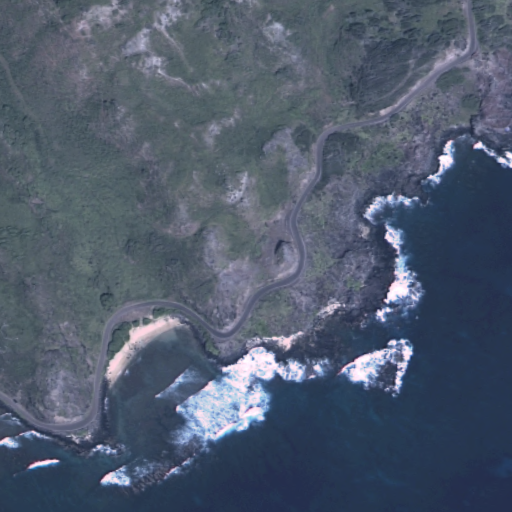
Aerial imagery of valley in Hawaii named Pōhakuhonu Gulch containing only unknown